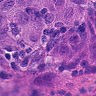
Metastatic tissue present: yes